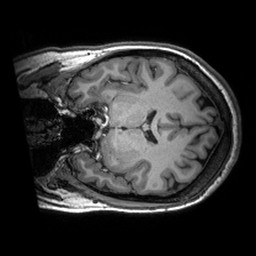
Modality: T1w
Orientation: coronal
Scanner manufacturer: siemens
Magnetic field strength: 3 T
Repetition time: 2.53 s
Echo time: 0.00288 s